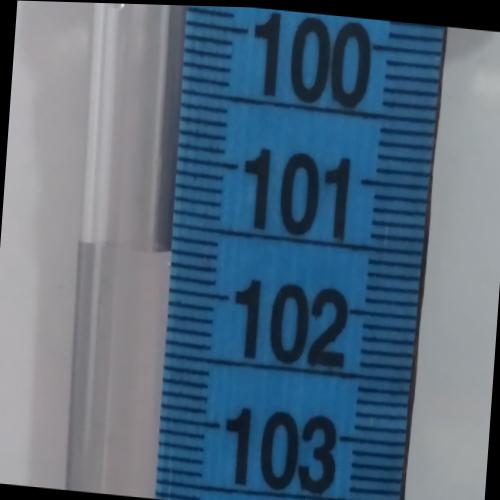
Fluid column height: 101.7 cm